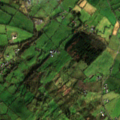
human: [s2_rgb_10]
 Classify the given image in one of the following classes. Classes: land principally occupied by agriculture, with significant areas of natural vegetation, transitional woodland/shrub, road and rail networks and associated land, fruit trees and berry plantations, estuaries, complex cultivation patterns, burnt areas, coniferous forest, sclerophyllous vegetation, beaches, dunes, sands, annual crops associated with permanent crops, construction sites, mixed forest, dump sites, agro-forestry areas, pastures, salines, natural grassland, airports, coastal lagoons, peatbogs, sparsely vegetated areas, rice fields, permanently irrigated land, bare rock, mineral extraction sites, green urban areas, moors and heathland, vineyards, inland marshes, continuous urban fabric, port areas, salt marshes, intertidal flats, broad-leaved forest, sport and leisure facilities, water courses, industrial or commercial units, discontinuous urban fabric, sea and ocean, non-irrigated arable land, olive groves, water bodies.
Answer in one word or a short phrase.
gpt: pastures, land principally occupied by agriculture, with significant areas of natural vegetation